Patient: sex M, age 32
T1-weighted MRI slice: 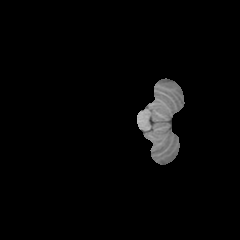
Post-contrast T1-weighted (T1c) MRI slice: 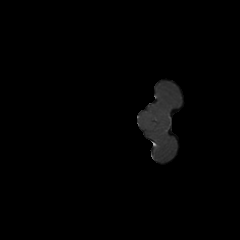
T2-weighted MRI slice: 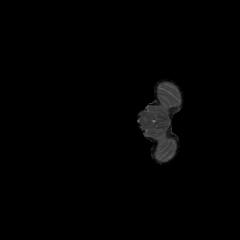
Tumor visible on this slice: no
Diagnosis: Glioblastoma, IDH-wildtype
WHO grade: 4